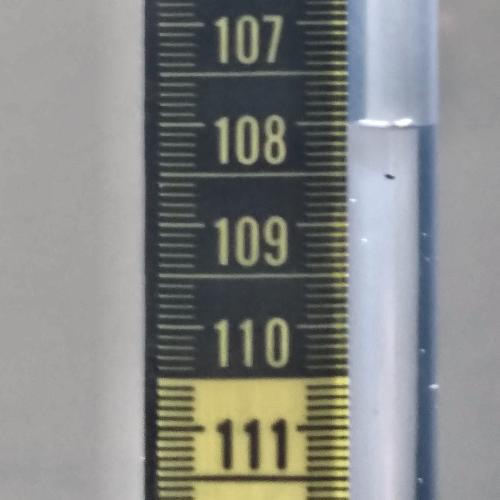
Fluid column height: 108.0 cm